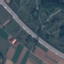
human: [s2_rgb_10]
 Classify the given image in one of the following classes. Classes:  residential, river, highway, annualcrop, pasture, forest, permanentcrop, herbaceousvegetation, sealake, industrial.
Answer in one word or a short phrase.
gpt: Highway